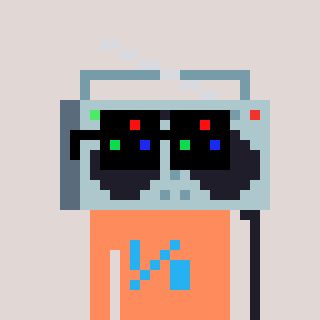
a pixel art character with square black sunglasses, a boombox-shaped head and a peachy-colored body on a warm background